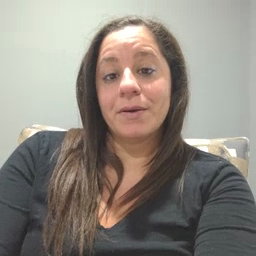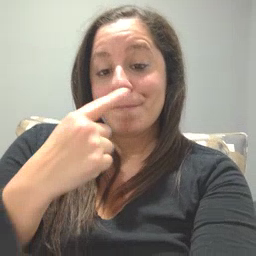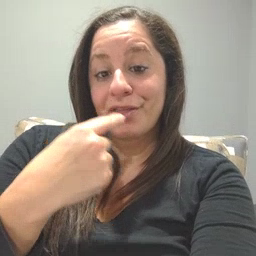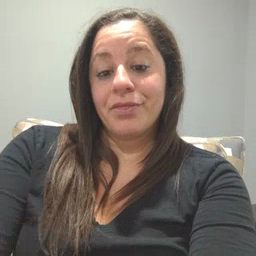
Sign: mouth